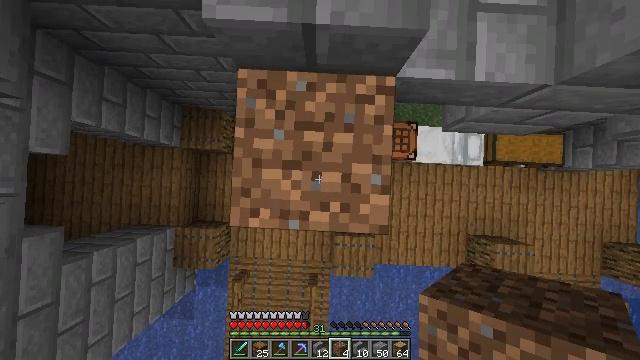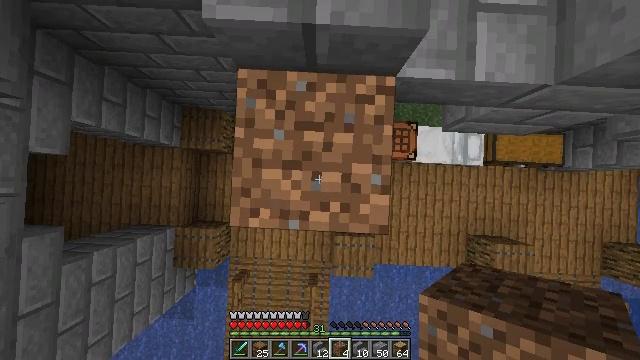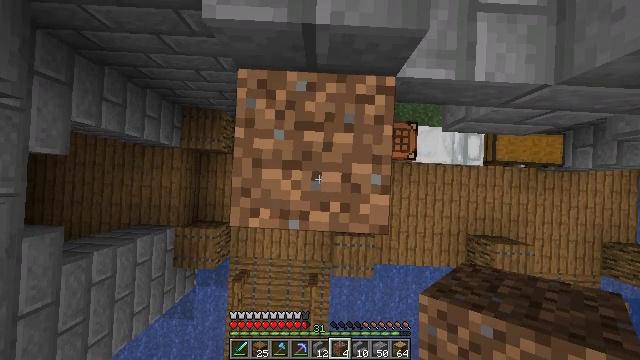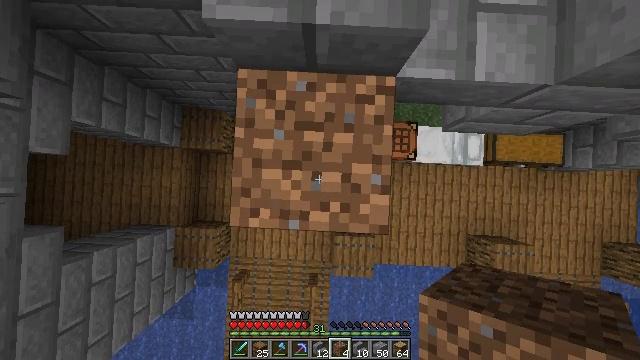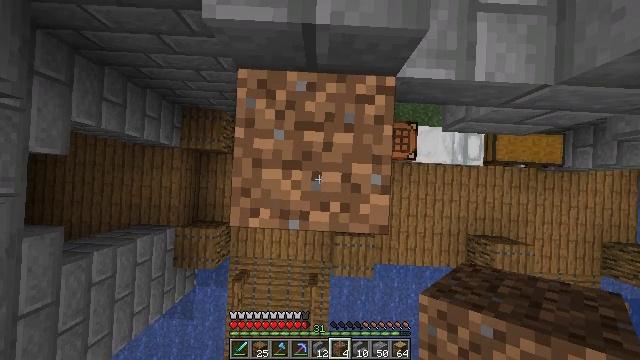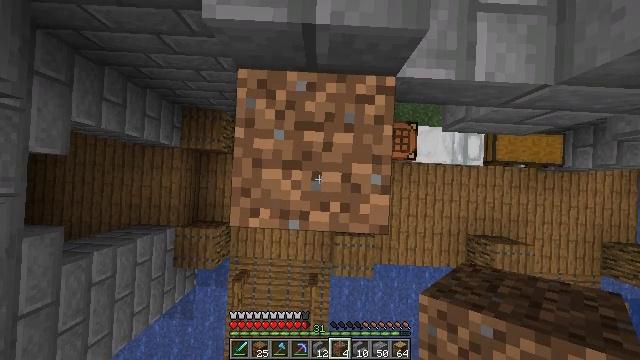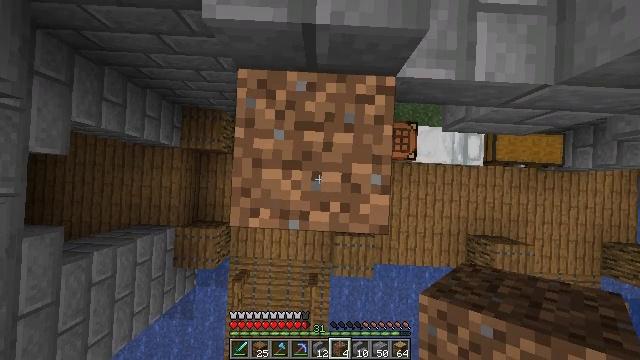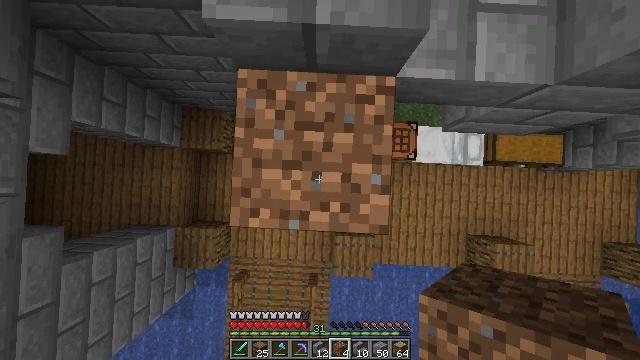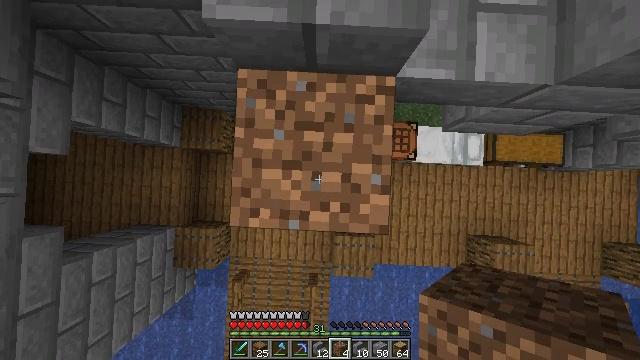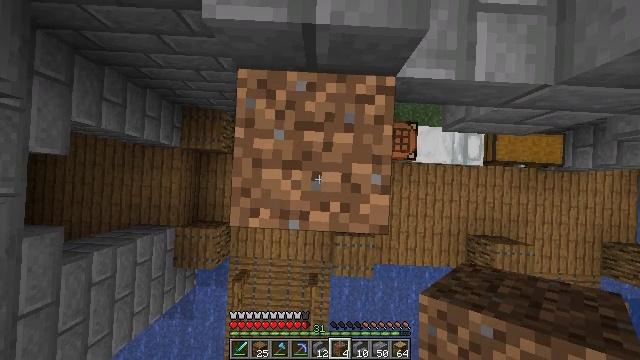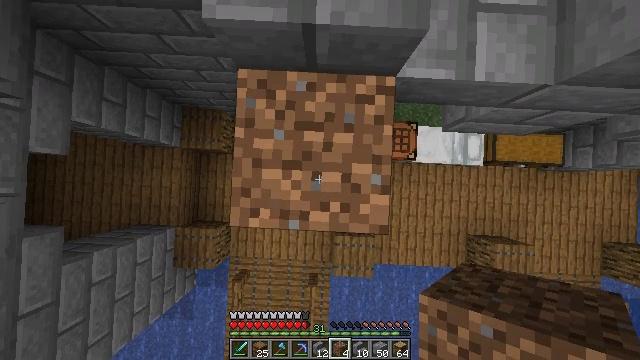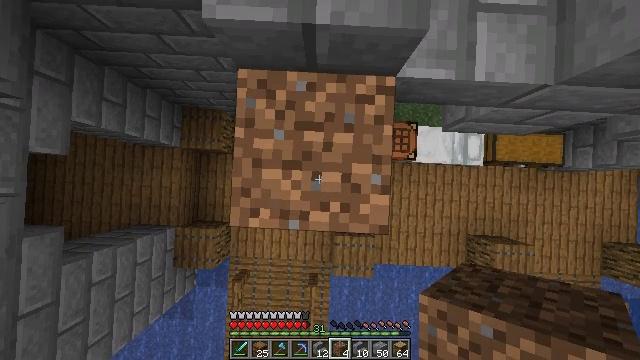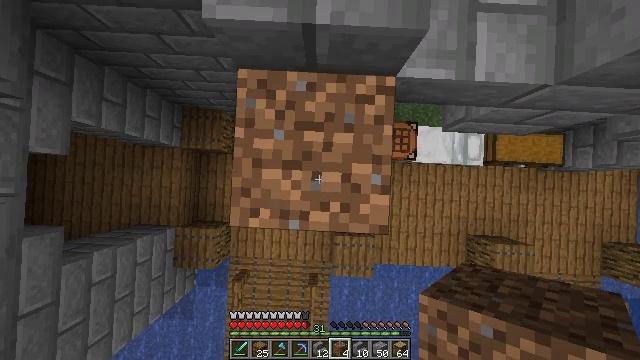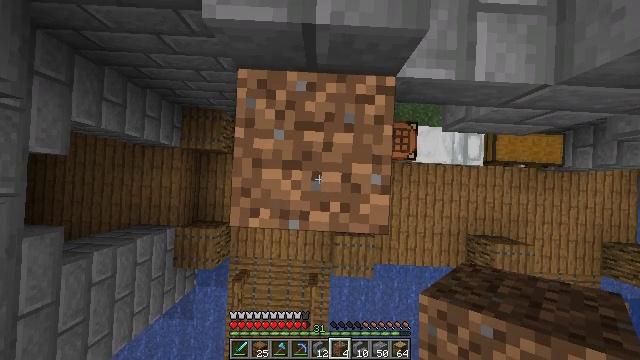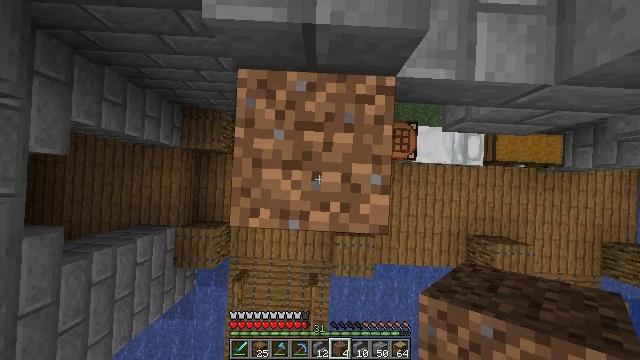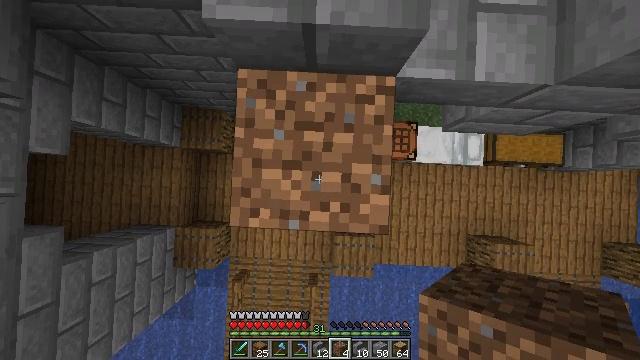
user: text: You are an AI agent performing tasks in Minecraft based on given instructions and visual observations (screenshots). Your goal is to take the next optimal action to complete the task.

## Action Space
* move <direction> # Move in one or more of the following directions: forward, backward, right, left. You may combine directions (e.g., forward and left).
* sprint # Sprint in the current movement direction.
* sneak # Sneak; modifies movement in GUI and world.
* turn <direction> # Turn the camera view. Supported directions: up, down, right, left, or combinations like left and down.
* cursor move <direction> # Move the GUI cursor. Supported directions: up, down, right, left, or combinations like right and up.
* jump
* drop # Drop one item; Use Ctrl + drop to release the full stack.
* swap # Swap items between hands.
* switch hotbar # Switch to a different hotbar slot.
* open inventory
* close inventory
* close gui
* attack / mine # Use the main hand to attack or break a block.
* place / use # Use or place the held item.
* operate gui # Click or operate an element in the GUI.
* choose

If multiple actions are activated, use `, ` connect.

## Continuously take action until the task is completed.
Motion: motion action
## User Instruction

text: Get dirt block.
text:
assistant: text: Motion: no_op
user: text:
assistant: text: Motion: no_op
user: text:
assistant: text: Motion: no_op
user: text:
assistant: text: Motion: no_op
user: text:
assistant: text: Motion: no_op
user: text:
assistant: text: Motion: no_op
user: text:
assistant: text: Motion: no_op
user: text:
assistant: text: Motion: no_op
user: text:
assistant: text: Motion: no_op
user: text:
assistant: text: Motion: no_op
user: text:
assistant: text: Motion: no_op
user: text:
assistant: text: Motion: no_op
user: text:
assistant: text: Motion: no_op
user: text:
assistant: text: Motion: no_op
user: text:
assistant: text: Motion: no_op
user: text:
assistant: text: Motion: no_op
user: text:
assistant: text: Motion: no_op
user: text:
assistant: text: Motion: no_op
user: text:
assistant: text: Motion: no_op
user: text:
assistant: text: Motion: no_op
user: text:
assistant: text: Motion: no_op
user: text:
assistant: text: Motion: no_op
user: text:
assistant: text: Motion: no_op
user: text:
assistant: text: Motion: no_op
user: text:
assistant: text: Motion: no_op
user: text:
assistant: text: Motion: no_op
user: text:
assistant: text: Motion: no_op
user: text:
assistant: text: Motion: no_op
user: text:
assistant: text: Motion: no_op
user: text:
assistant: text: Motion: no_op